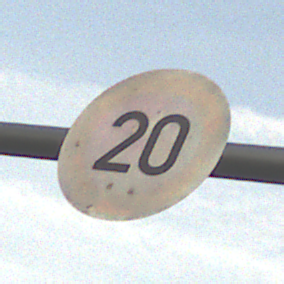
Verkehrszeichen: Geschwindigkeit20
Umgebung: Outdoor, Nature
Tageszeit: SunriseSunset
Wetter: PartlyCloudy
Licht: Natural
Jahreszeit: NotSpecified
Kontrast: LowContrast